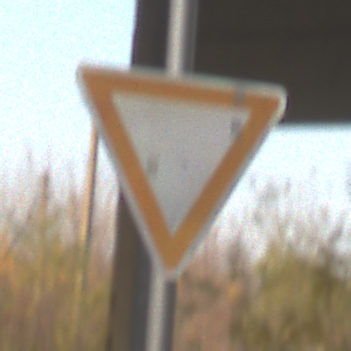
Verkehrszeichen: VorfahrtGewaehren
Umgebung: Roofed, Suburban
Tageszeit: SunriseSunset
Wetter: Clear
Licht: Natural
Jahreszeit: NotSpecified
Kontrast: MediumContrast